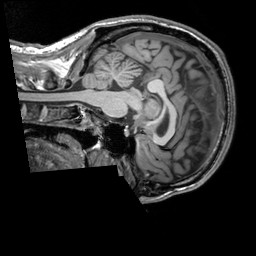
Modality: T1w
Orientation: sagittal
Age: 30
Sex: male
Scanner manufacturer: siemens
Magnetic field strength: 3 T
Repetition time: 2.3 s
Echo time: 0.00303 s